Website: macys
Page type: account-selection
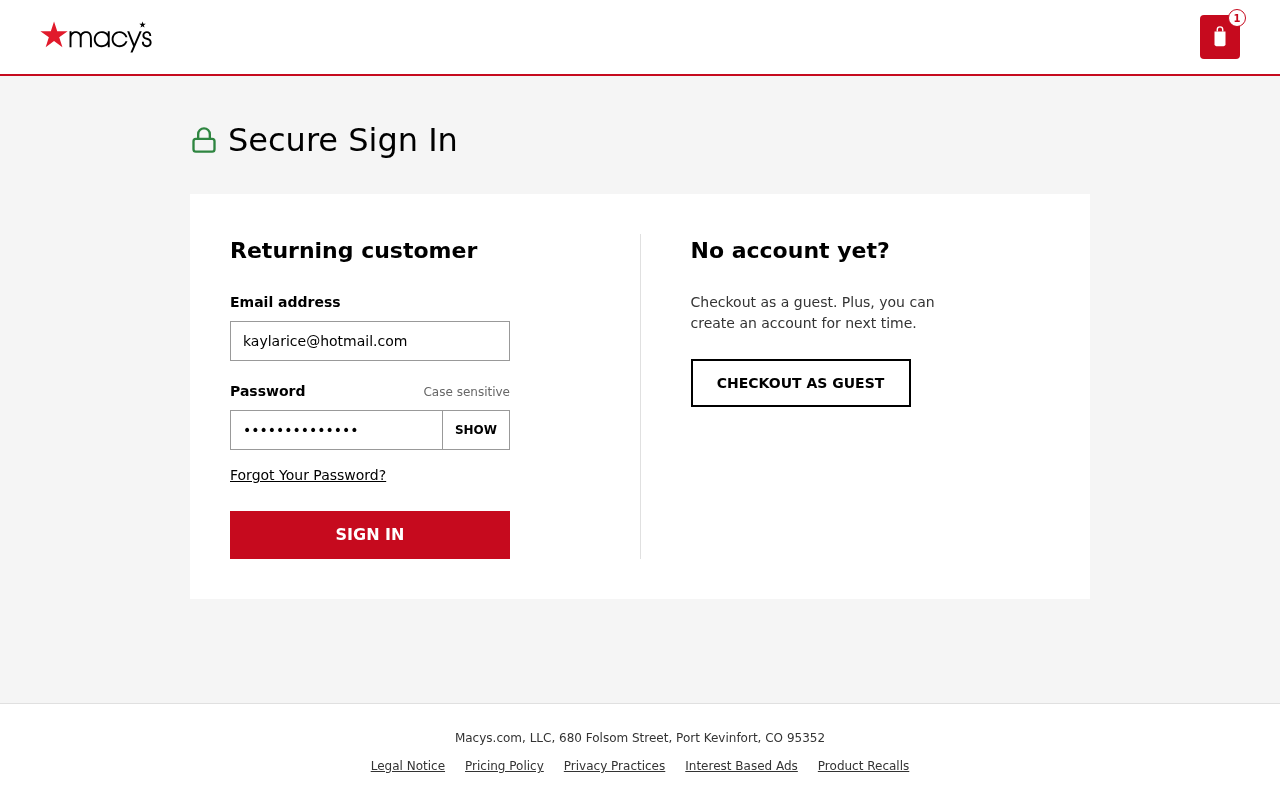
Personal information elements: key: PII_EMAIL
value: kaylarice@hotmail.com
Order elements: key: ORDER_NUM_ITEMS
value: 1